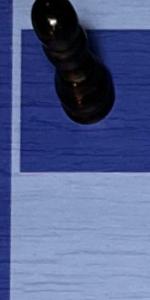
Label: Empty